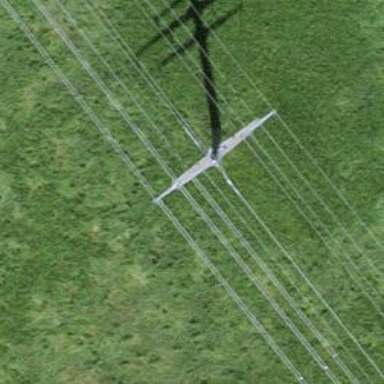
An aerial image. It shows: Power line in the image.